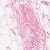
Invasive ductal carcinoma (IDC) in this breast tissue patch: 0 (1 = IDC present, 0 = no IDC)